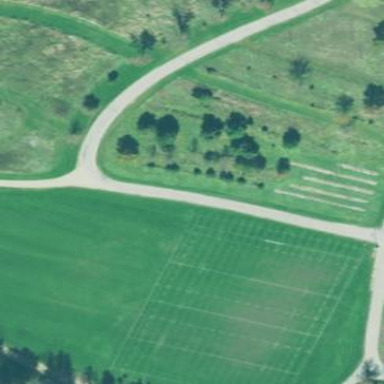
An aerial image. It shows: Rugby league pitch for leisure land activities.